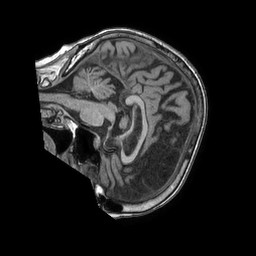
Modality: T1w
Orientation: sagittal
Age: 82
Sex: female
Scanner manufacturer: philips
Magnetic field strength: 1.5 T
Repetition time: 0.007642 s
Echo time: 0.003474 s